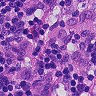
Metastatic tissue present: no